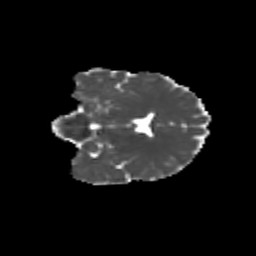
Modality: MD
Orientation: coronal
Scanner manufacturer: siemens
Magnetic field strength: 3 T
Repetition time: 9.2 s
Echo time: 0.084 s